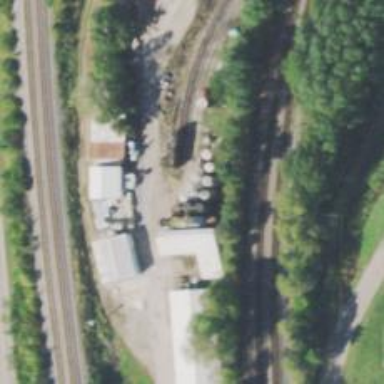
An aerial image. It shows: Silo.